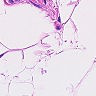
Metastatic tissue present: no